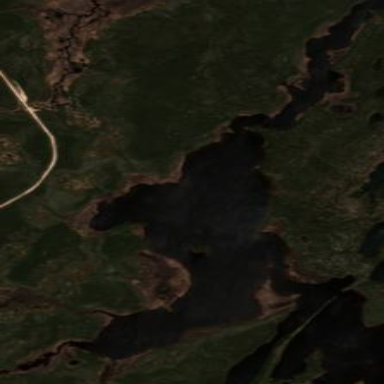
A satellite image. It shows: Serene lake.